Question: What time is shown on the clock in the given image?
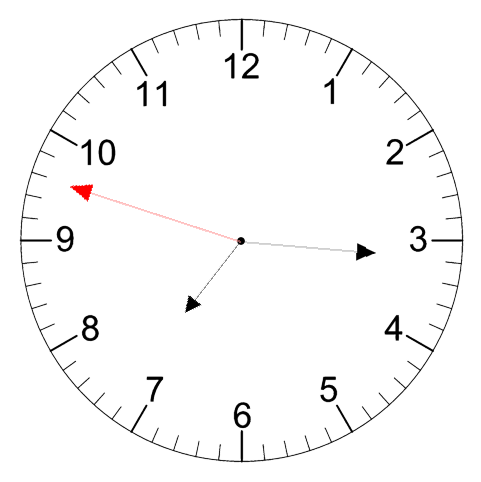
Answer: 07:15:48